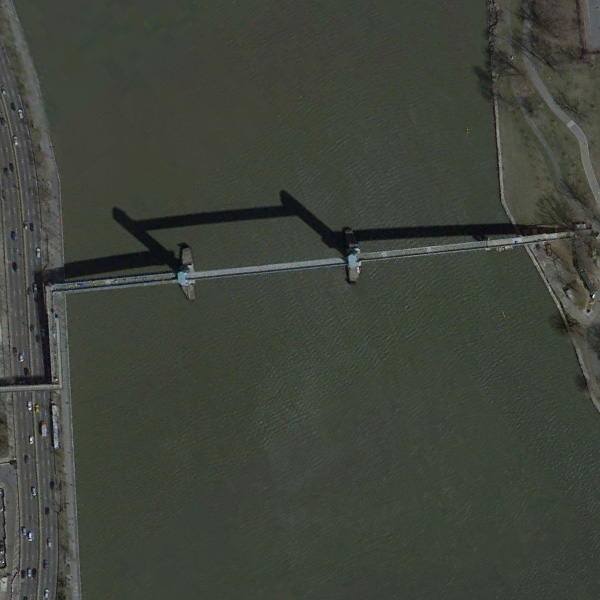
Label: Bridge